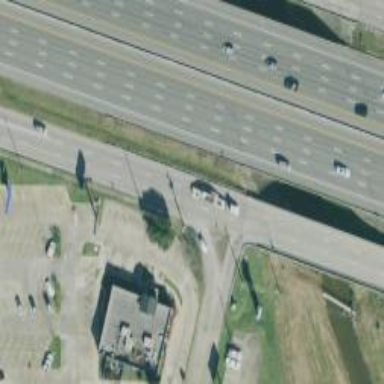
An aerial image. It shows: Secondary road with frontage road alongside.